Question: I have two images, an analysis image and an ROI Mask image (the ROI Mask image is below).
What I want to do is to measure the RGB mean value in an area of the analysis image selected by the ROI Mask image. I am doing this by using a for loop but it takes too long.
Is there any way to make this simpler?
'''
import cv2
import numpy as np
from statistics import mean
img=cv2.imread("Analysis.jpg", 1)
mask=cv2.imread("ROI_Mask.jpg", 0)
height = im.shape[0]
width = im.shape[1]
R_value=[]
G_value=[]
B_value=[]
for x in range(width):
for y in range(height):
if mask[y][x]!=0:
b,g,r=img[y][x]
R_value.append(r)
G_value.append(g)
B_value.append(b)
else:
pass
print(np.mean(R_value))
'''

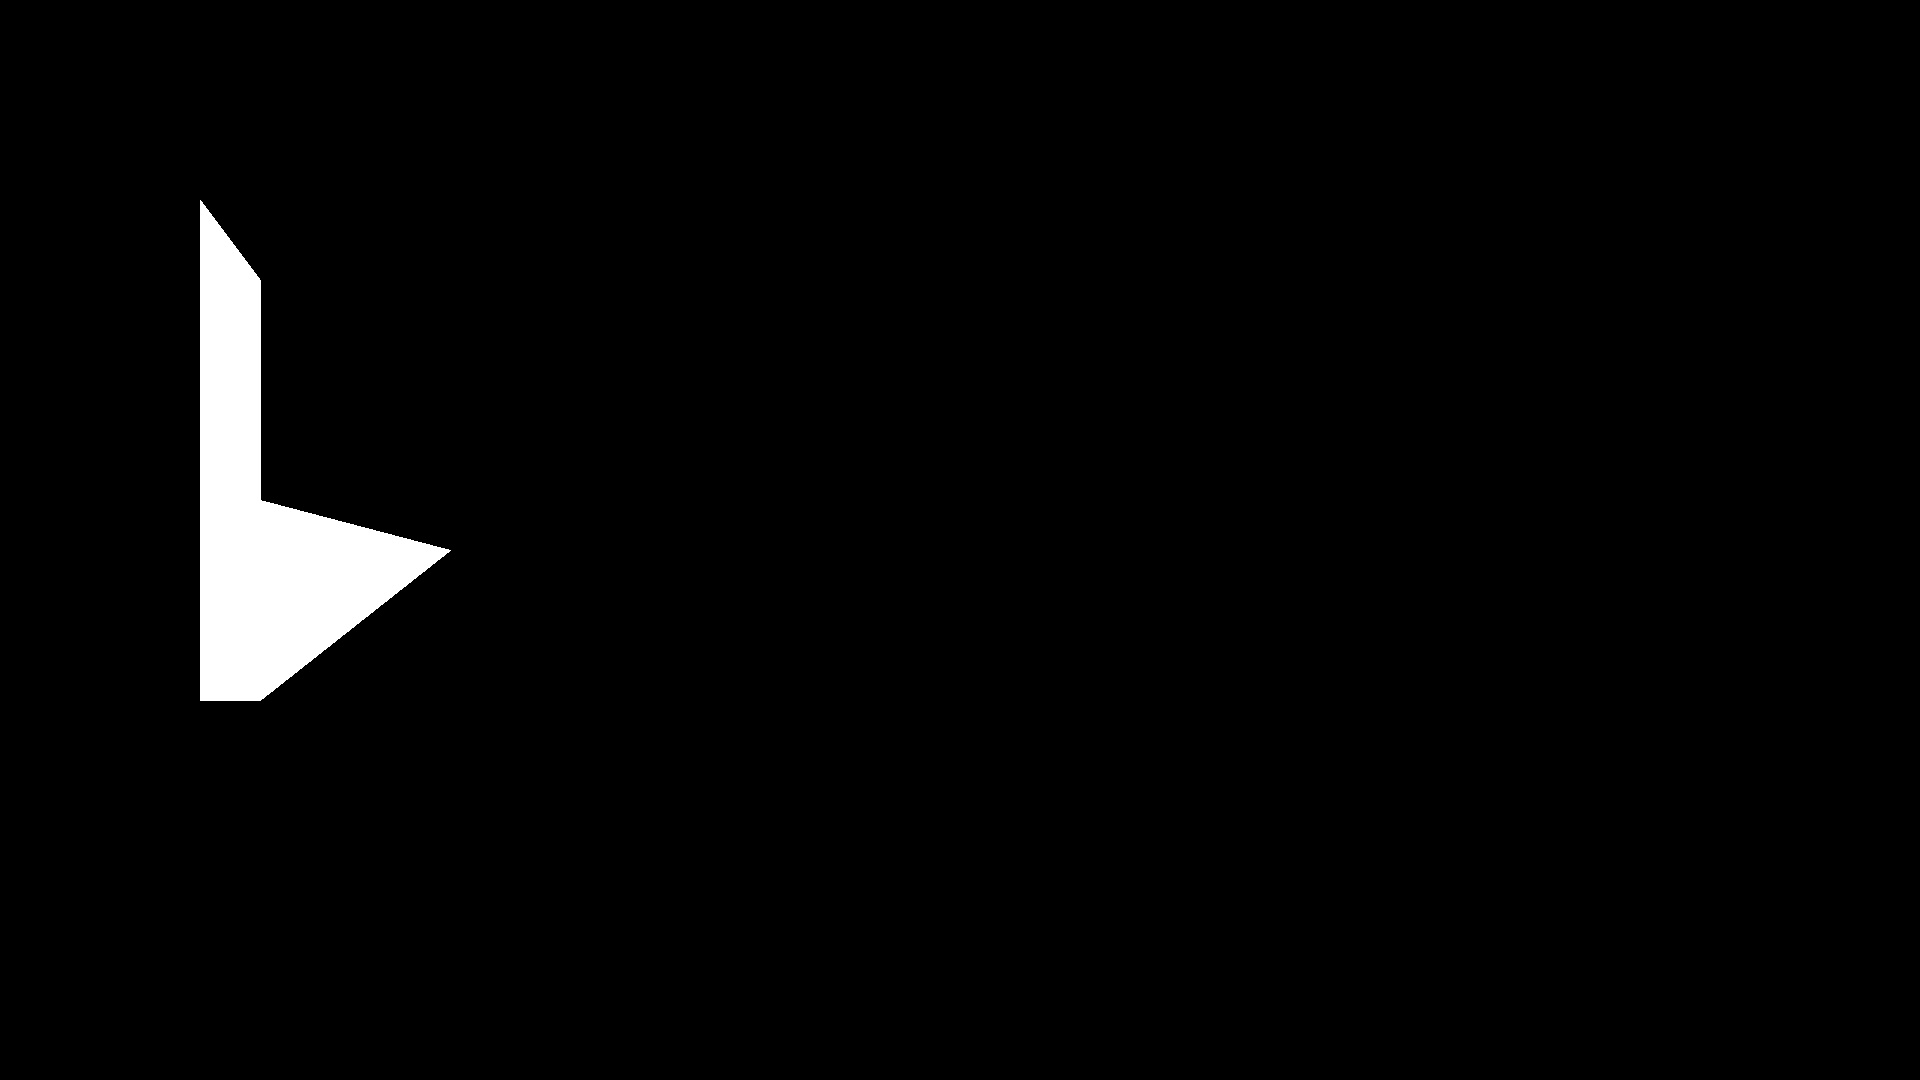
Answer: You can vectorize your code through <URL> like this:
'''
b = mask > 0
B_value, G_value, R_value = img[b].T
print(R_value.mean())
'''